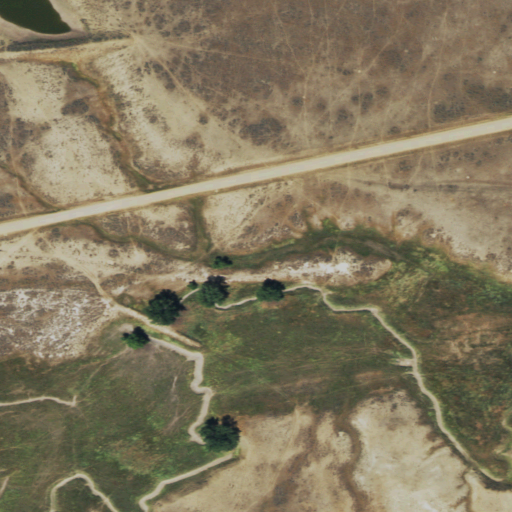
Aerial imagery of valley in Wyoming named Little Antelope Draw containing shrub and grassland